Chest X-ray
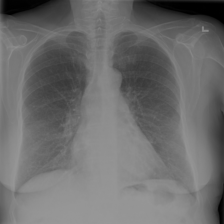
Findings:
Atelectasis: negative
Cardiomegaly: negative
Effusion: negative
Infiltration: negative
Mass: negative
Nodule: negative
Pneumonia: negative
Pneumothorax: negative
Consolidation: negative
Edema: negative
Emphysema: negative
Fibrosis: negative
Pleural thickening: negative
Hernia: negative